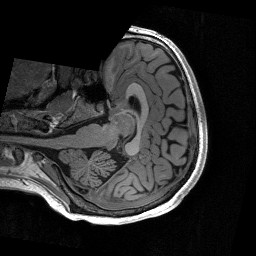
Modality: T1w
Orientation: axial
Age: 24
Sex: male
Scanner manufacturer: siemens
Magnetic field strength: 3 T
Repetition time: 2.53 s
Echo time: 0.00267 s